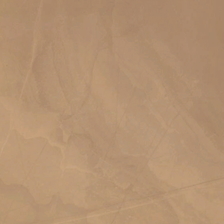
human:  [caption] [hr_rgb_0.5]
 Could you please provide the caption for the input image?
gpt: the desert is very dry .

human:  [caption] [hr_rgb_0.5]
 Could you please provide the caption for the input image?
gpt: it is a large piece of yellow desert .

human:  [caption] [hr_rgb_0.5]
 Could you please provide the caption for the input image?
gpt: it is a large piece of yellow desert .

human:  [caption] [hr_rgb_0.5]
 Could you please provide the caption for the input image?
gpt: the desert is very dry .

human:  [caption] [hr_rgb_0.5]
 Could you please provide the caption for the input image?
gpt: it is a large piece of yellow desert .